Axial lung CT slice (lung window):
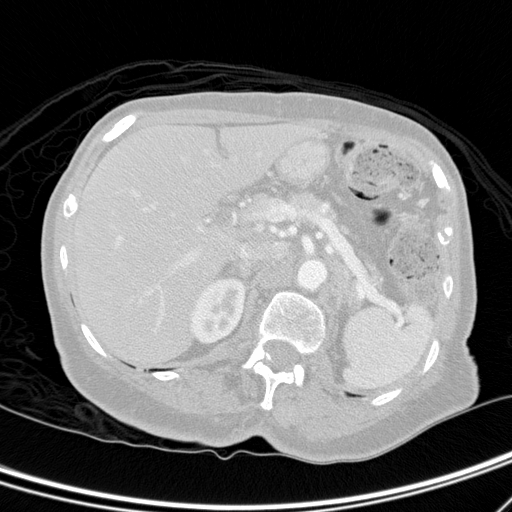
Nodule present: no